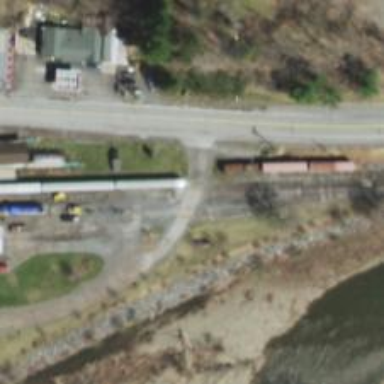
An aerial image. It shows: Preserved railway with siding.